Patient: sex F, age 69
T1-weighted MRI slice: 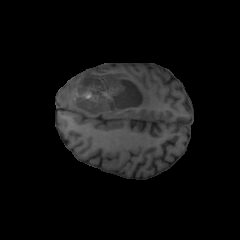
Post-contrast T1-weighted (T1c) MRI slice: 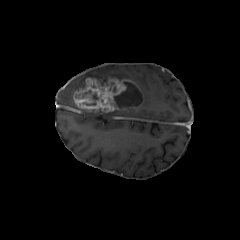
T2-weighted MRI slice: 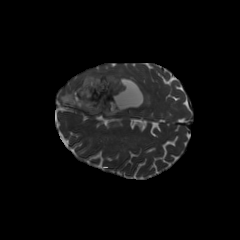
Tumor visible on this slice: yes
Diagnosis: Glioblastoma, IDH-wildtype
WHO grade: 4